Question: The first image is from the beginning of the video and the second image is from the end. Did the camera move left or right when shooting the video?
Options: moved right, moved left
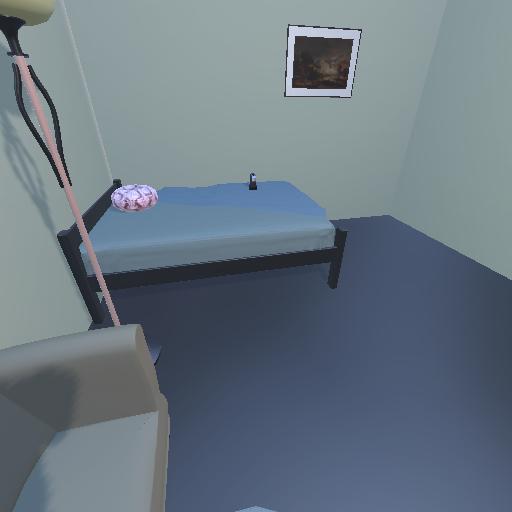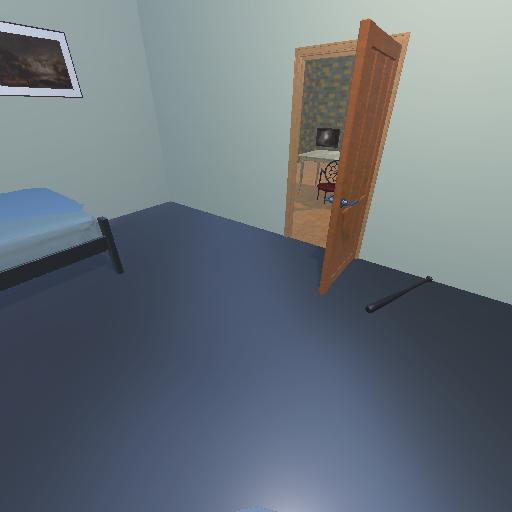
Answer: moved right